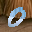
Label: 0